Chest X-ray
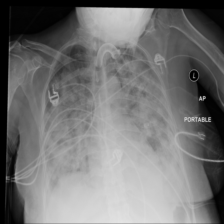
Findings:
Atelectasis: negative
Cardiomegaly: negative
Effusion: negative
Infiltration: negative
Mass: positive
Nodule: negative
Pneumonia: negative
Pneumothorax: negative
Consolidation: positive
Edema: negative
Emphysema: negative
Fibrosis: negative
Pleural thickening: negative
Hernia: negative